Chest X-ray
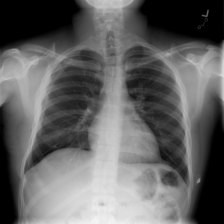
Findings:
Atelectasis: negative
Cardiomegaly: negative
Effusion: negative
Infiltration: negative
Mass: negative
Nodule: negative
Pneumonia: negative
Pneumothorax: negative
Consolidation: negative
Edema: negative
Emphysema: negative
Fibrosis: negative
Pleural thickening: negative
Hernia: negative